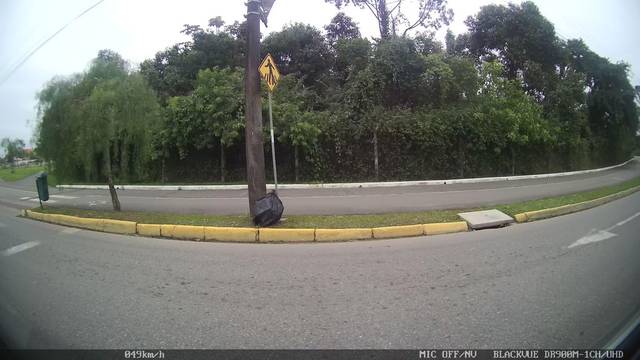
Region: Brazil
Coordinates: -26.317, -48.829